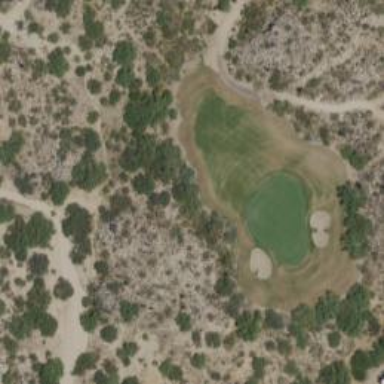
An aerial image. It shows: Rough area on grassy golf course.